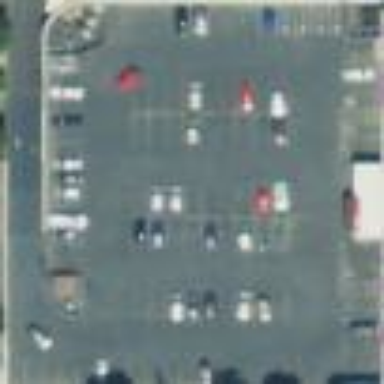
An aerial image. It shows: Rooftop parking area.